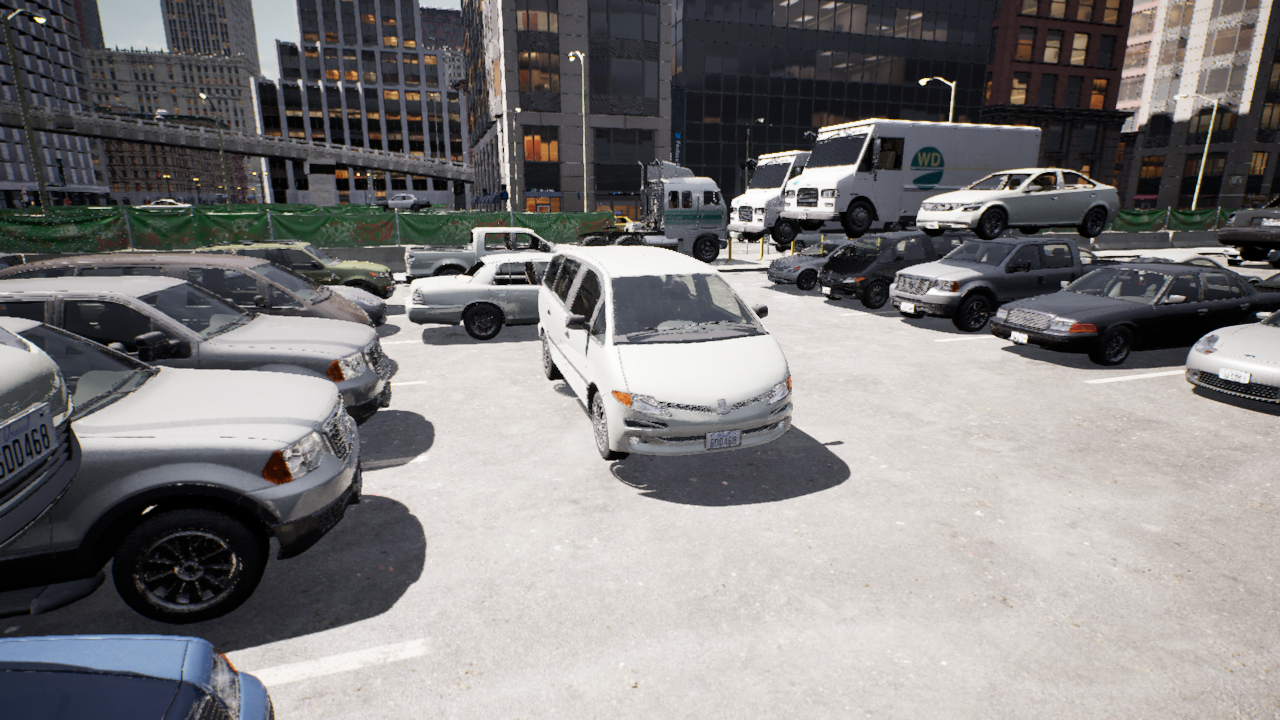
Venue: arterial
Lighting: clear day
Vehicle rig: minivan